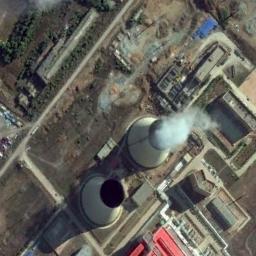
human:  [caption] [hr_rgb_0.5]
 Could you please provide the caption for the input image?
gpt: There are workshops and machinery in the thermal power station  There are two cooling towers, one steaming .

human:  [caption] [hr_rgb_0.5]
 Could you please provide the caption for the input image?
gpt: The thermal power station is on the grass next to some buildings with white mist above .

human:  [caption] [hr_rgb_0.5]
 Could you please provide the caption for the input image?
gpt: Two thermal power stations are spraying smoke .

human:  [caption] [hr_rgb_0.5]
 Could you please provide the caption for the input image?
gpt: Many buildings of different shapes and sizes are beside the thermal power station .

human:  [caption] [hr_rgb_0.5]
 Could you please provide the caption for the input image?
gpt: There are some buildings and two chimneys on the thermal power station .